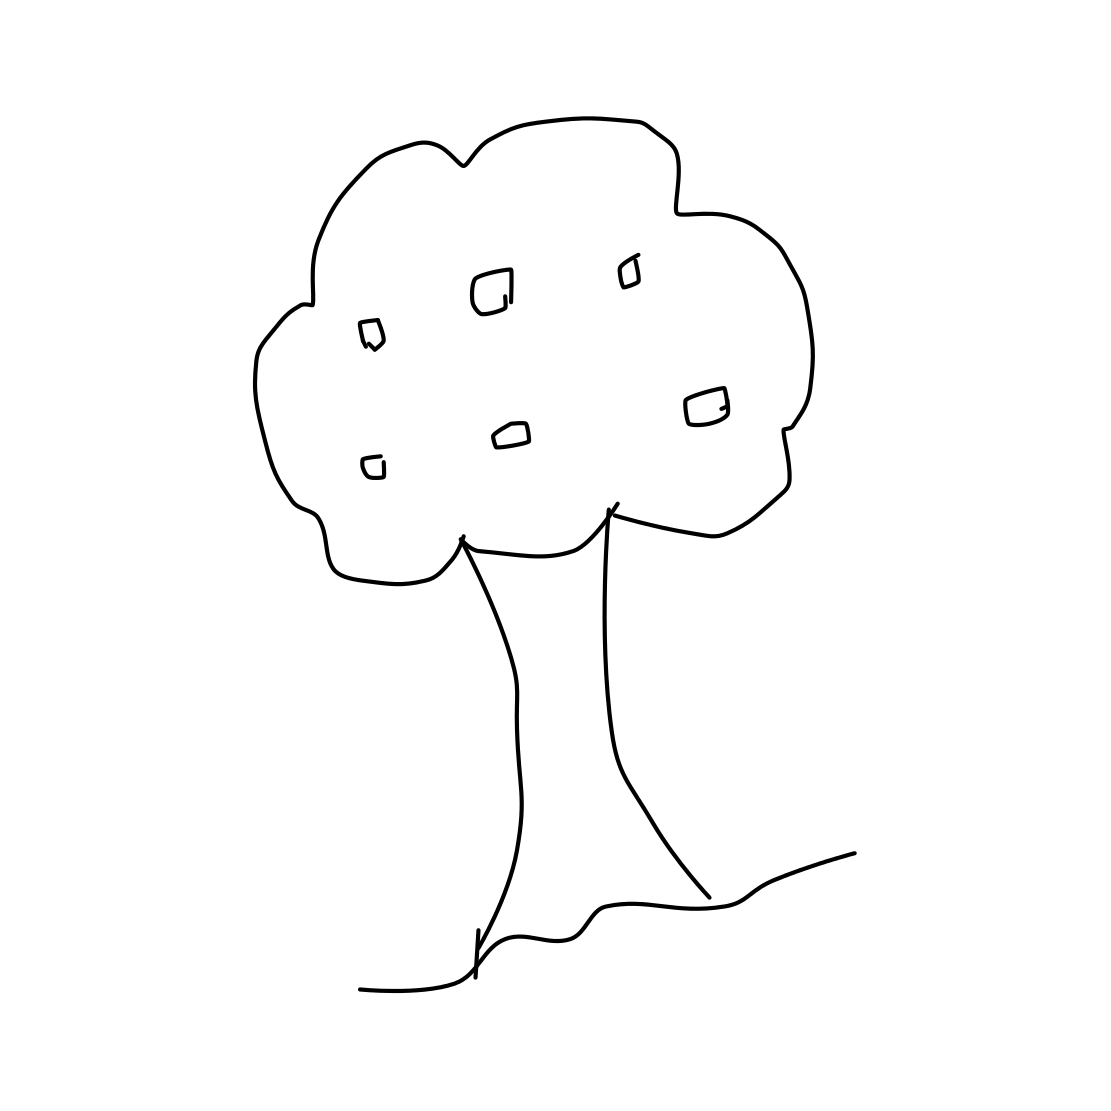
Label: tree